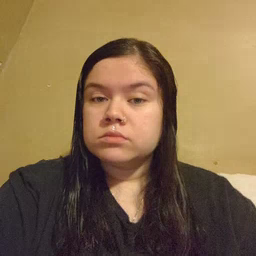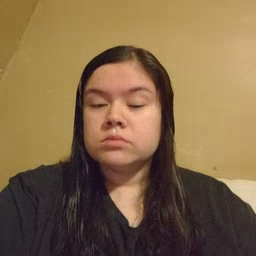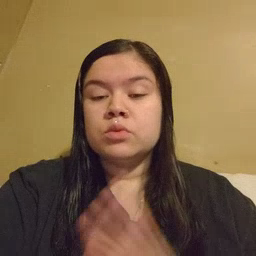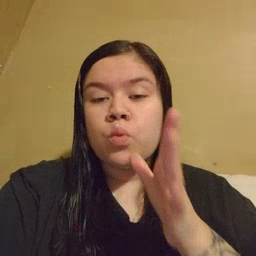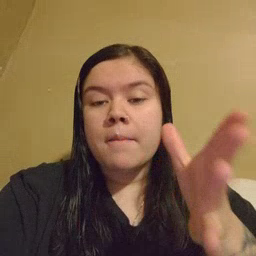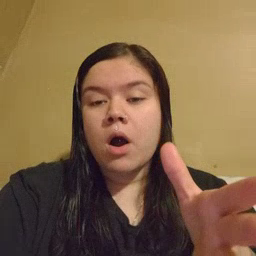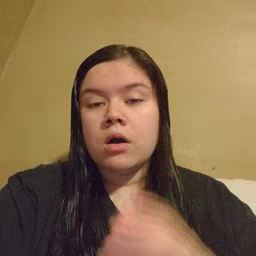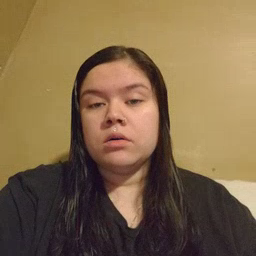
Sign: grandma